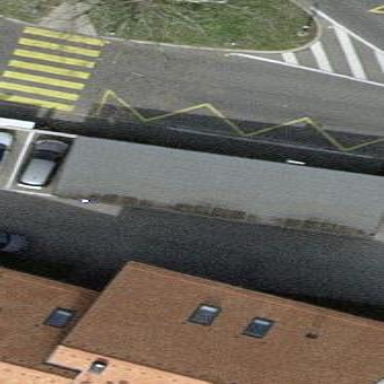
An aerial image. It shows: Shelter for public transport.